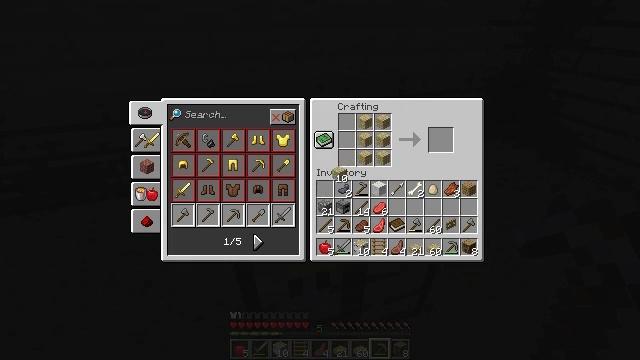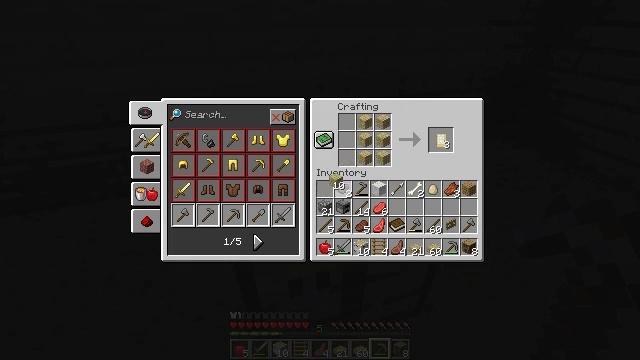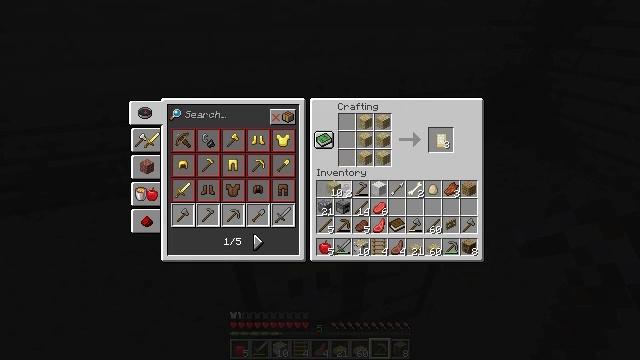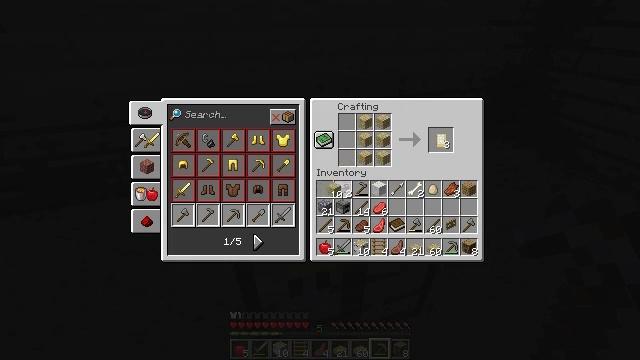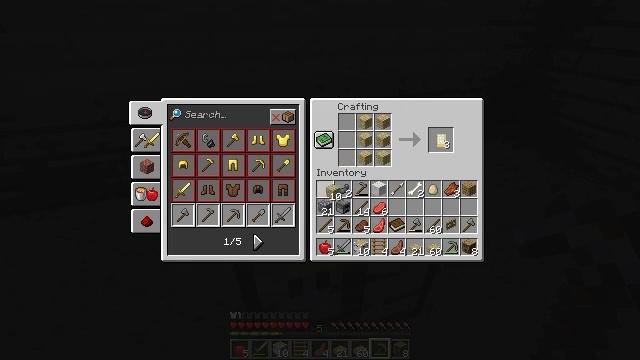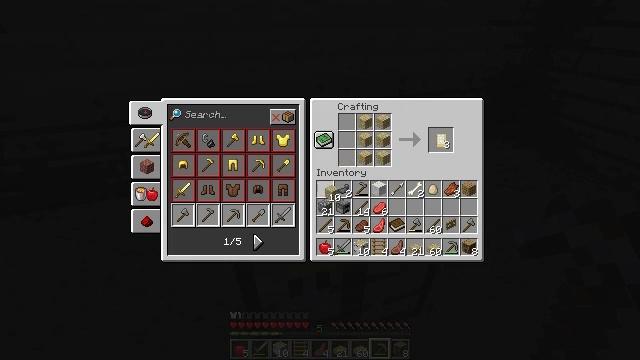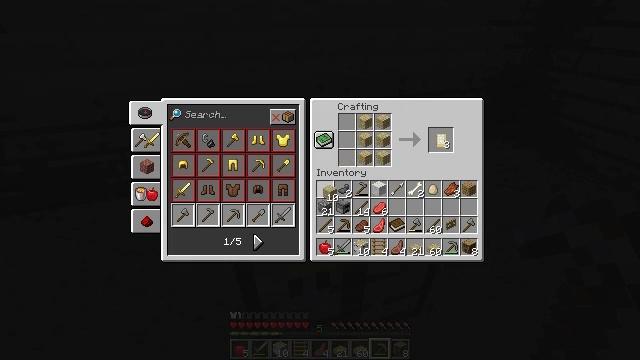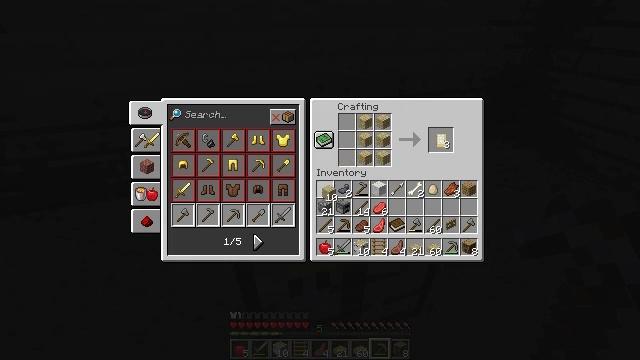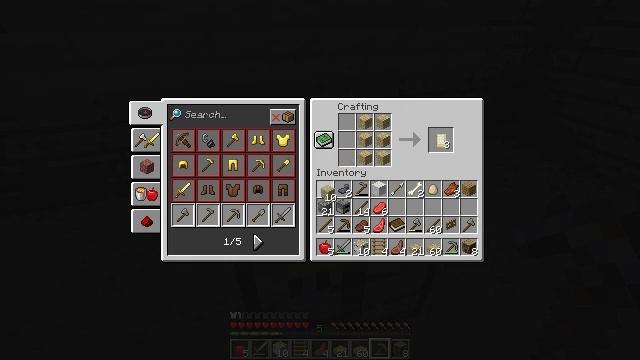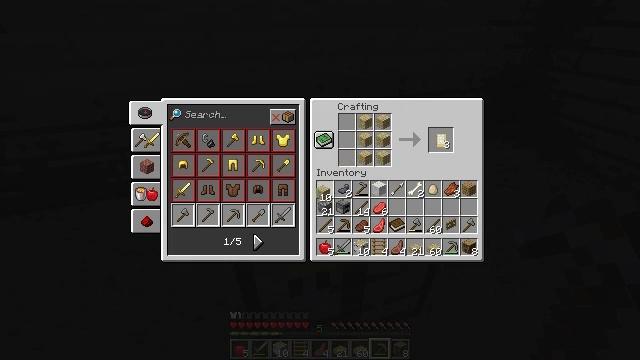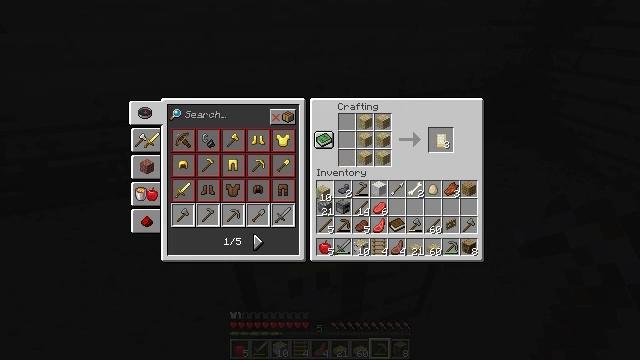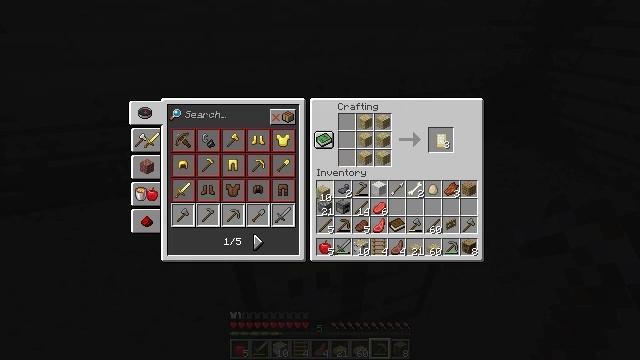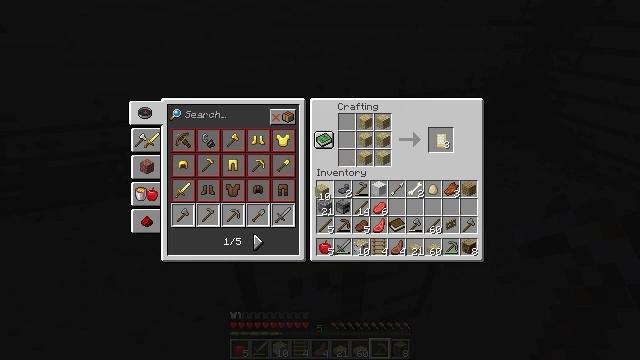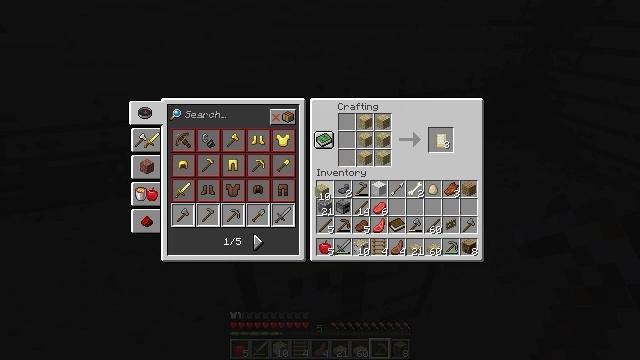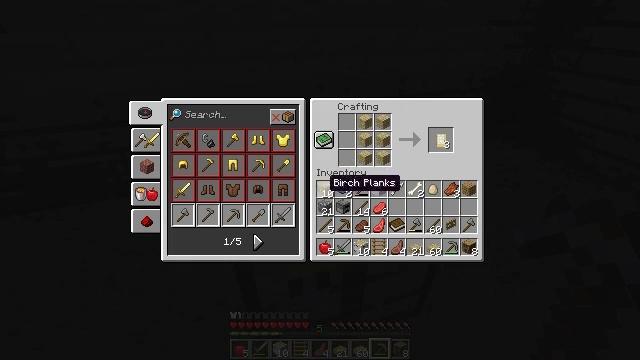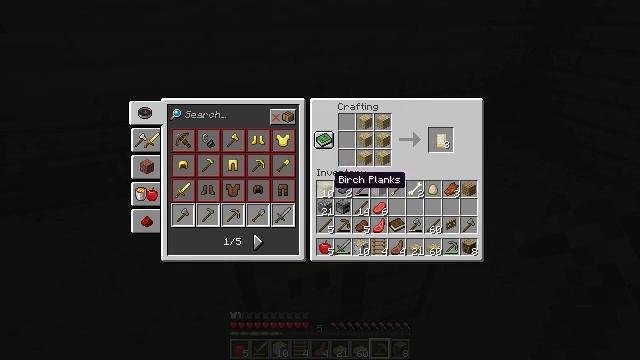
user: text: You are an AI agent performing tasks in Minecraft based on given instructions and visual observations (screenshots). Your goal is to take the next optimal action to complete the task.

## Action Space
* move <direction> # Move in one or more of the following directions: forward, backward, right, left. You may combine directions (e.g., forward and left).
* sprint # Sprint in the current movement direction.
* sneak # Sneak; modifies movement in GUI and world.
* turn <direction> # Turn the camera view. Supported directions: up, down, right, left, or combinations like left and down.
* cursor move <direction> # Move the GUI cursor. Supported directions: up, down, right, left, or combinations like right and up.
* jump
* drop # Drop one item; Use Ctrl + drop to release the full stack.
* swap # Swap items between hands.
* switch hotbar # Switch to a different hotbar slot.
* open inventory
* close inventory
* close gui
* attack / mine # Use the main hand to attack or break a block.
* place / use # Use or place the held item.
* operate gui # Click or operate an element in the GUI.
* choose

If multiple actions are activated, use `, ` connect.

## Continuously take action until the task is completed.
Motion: motion action
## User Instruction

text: Open the crafting table to craft a birch door.
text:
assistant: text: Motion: cursor move down
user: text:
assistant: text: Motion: no_op
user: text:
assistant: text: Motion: no_op
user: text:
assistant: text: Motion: no_op
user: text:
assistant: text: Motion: no_op
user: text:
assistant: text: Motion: no_op
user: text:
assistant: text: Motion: no_op
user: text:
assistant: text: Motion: no_op
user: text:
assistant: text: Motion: no_op
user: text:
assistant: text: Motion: no_op
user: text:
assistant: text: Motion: no_op
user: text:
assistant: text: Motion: operate gui
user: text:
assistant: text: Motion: operate gui
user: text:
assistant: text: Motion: no_op
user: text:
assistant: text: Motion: no_op
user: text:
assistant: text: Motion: cursor move right and up
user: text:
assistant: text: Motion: cursor move right and up
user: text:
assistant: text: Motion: cursor move right
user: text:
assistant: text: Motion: cursor move right
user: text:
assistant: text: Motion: cursor move right
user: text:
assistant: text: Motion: no_op
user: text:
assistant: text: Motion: cursor move right
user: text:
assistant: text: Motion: no_op
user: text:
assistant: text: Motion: no_op
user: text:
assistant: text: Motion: no_op
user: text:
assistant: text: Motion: no_op
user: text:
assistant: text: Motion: no_op
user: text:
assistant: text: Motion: no_op
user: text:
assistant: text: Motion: no_op
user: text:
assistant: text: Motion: no_op